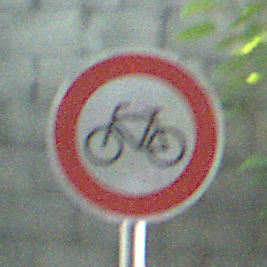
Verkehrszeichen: VerbotRadverkehr
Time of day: Midday
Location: Outdoor (Suburban)
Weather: Clear
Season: NotSpecified
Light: Natural